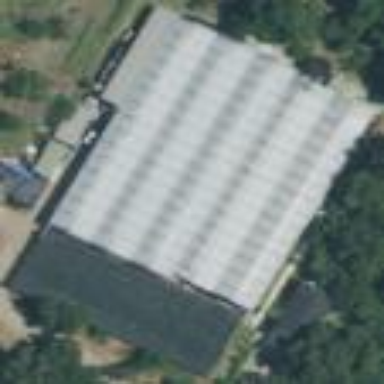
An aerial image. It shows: Greenhouse used for horticulture.